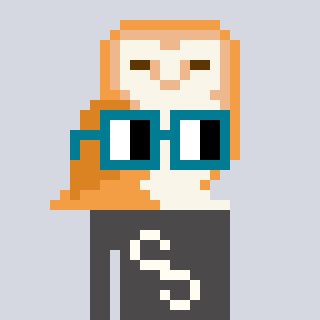
a pixel art character with square dark green glasses, a owl-shaped head and a grayscale-colored body on a cool background